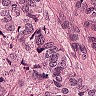
Metastatic tissue present: yes